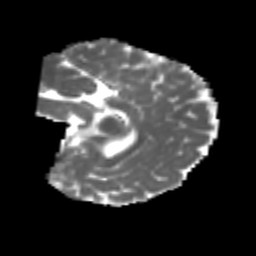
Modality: MD
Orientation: sagittal
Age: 7
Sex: male
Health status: healthy